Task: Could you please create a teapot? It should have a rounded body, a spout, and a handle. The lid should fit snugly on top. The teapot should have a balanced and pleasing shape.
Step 134:
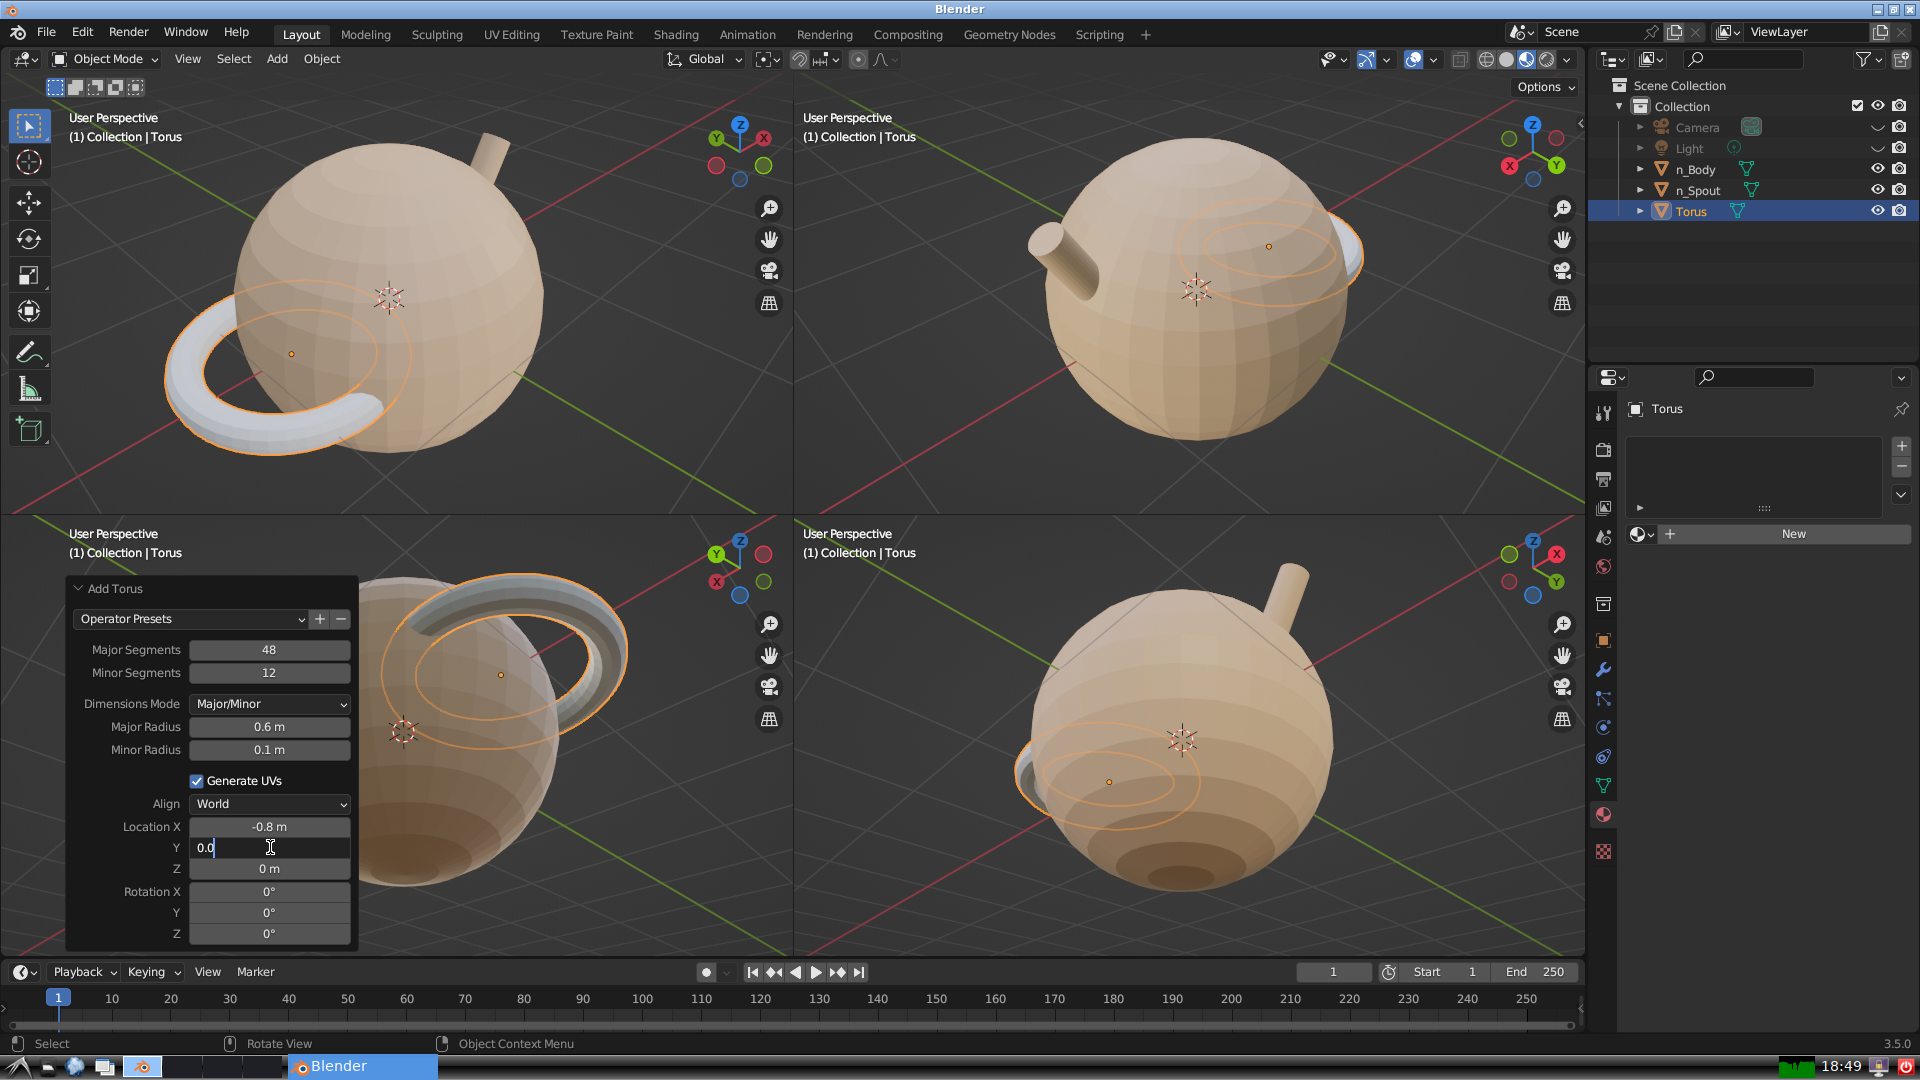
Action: {"key_press": ['Return']}